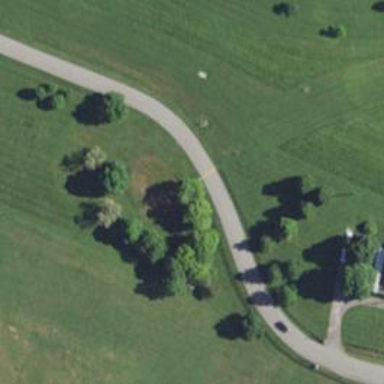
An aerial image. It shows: Disc golf hole.